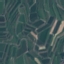
Label: PermanentCrop